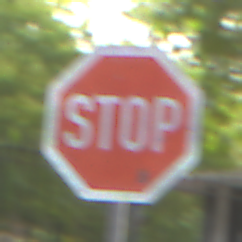
Verkehrszeichen: Stop
Umgebung: Outdoor, Urban
Tageszeit: MorningAfternoon
Wetter: Overcast
Licht: Natural
Jahreszeit: NotSpecified
Kontrast: LowContrast